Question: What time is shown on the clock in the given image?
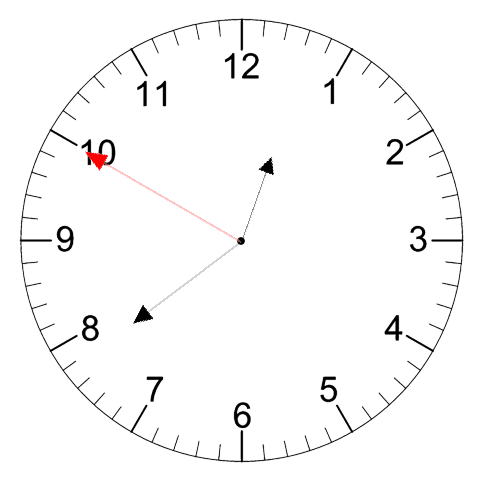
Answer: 12:38:50